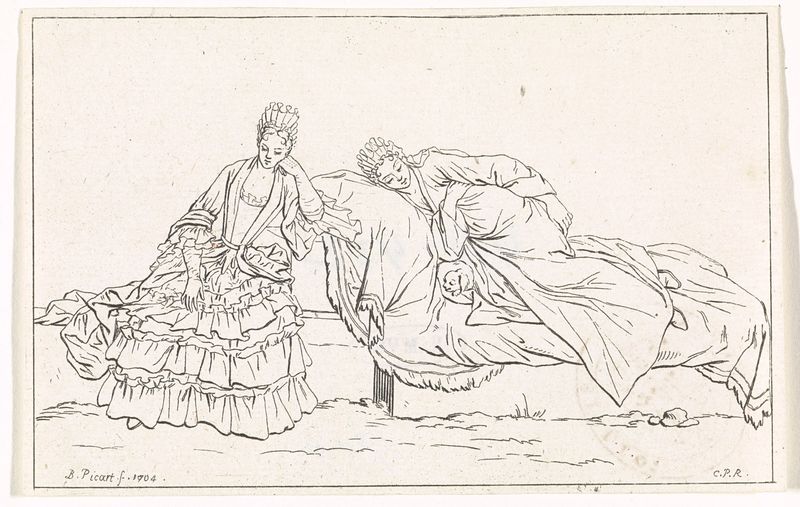
Titel: Manier waarop vrouwen rusten
Künstler: Bernard Picart
Standort: Amsterdam
Institution: Rijksmuseum
Schlagwörter: hand, weiß, frauen, impressionismus, sitzen, damen, frau, handschuh, kleid, kleider, schwarz, skizze, zeichnung, hund, wiese, haube, mode, arm, barock, falten, gewand, adel, decke, rokkoko, blatt, rokoko, welpe, ruhe, liegen, ruhen, tüll, graphik, bank, französisch, bett, rüschen, liegend, nachdenken, denken, diwan, linie, druck, stich, bleistift, liege, voluten, korsett, kline, muße, volut, 1904, 1704, falten gewand, picart